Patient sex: M
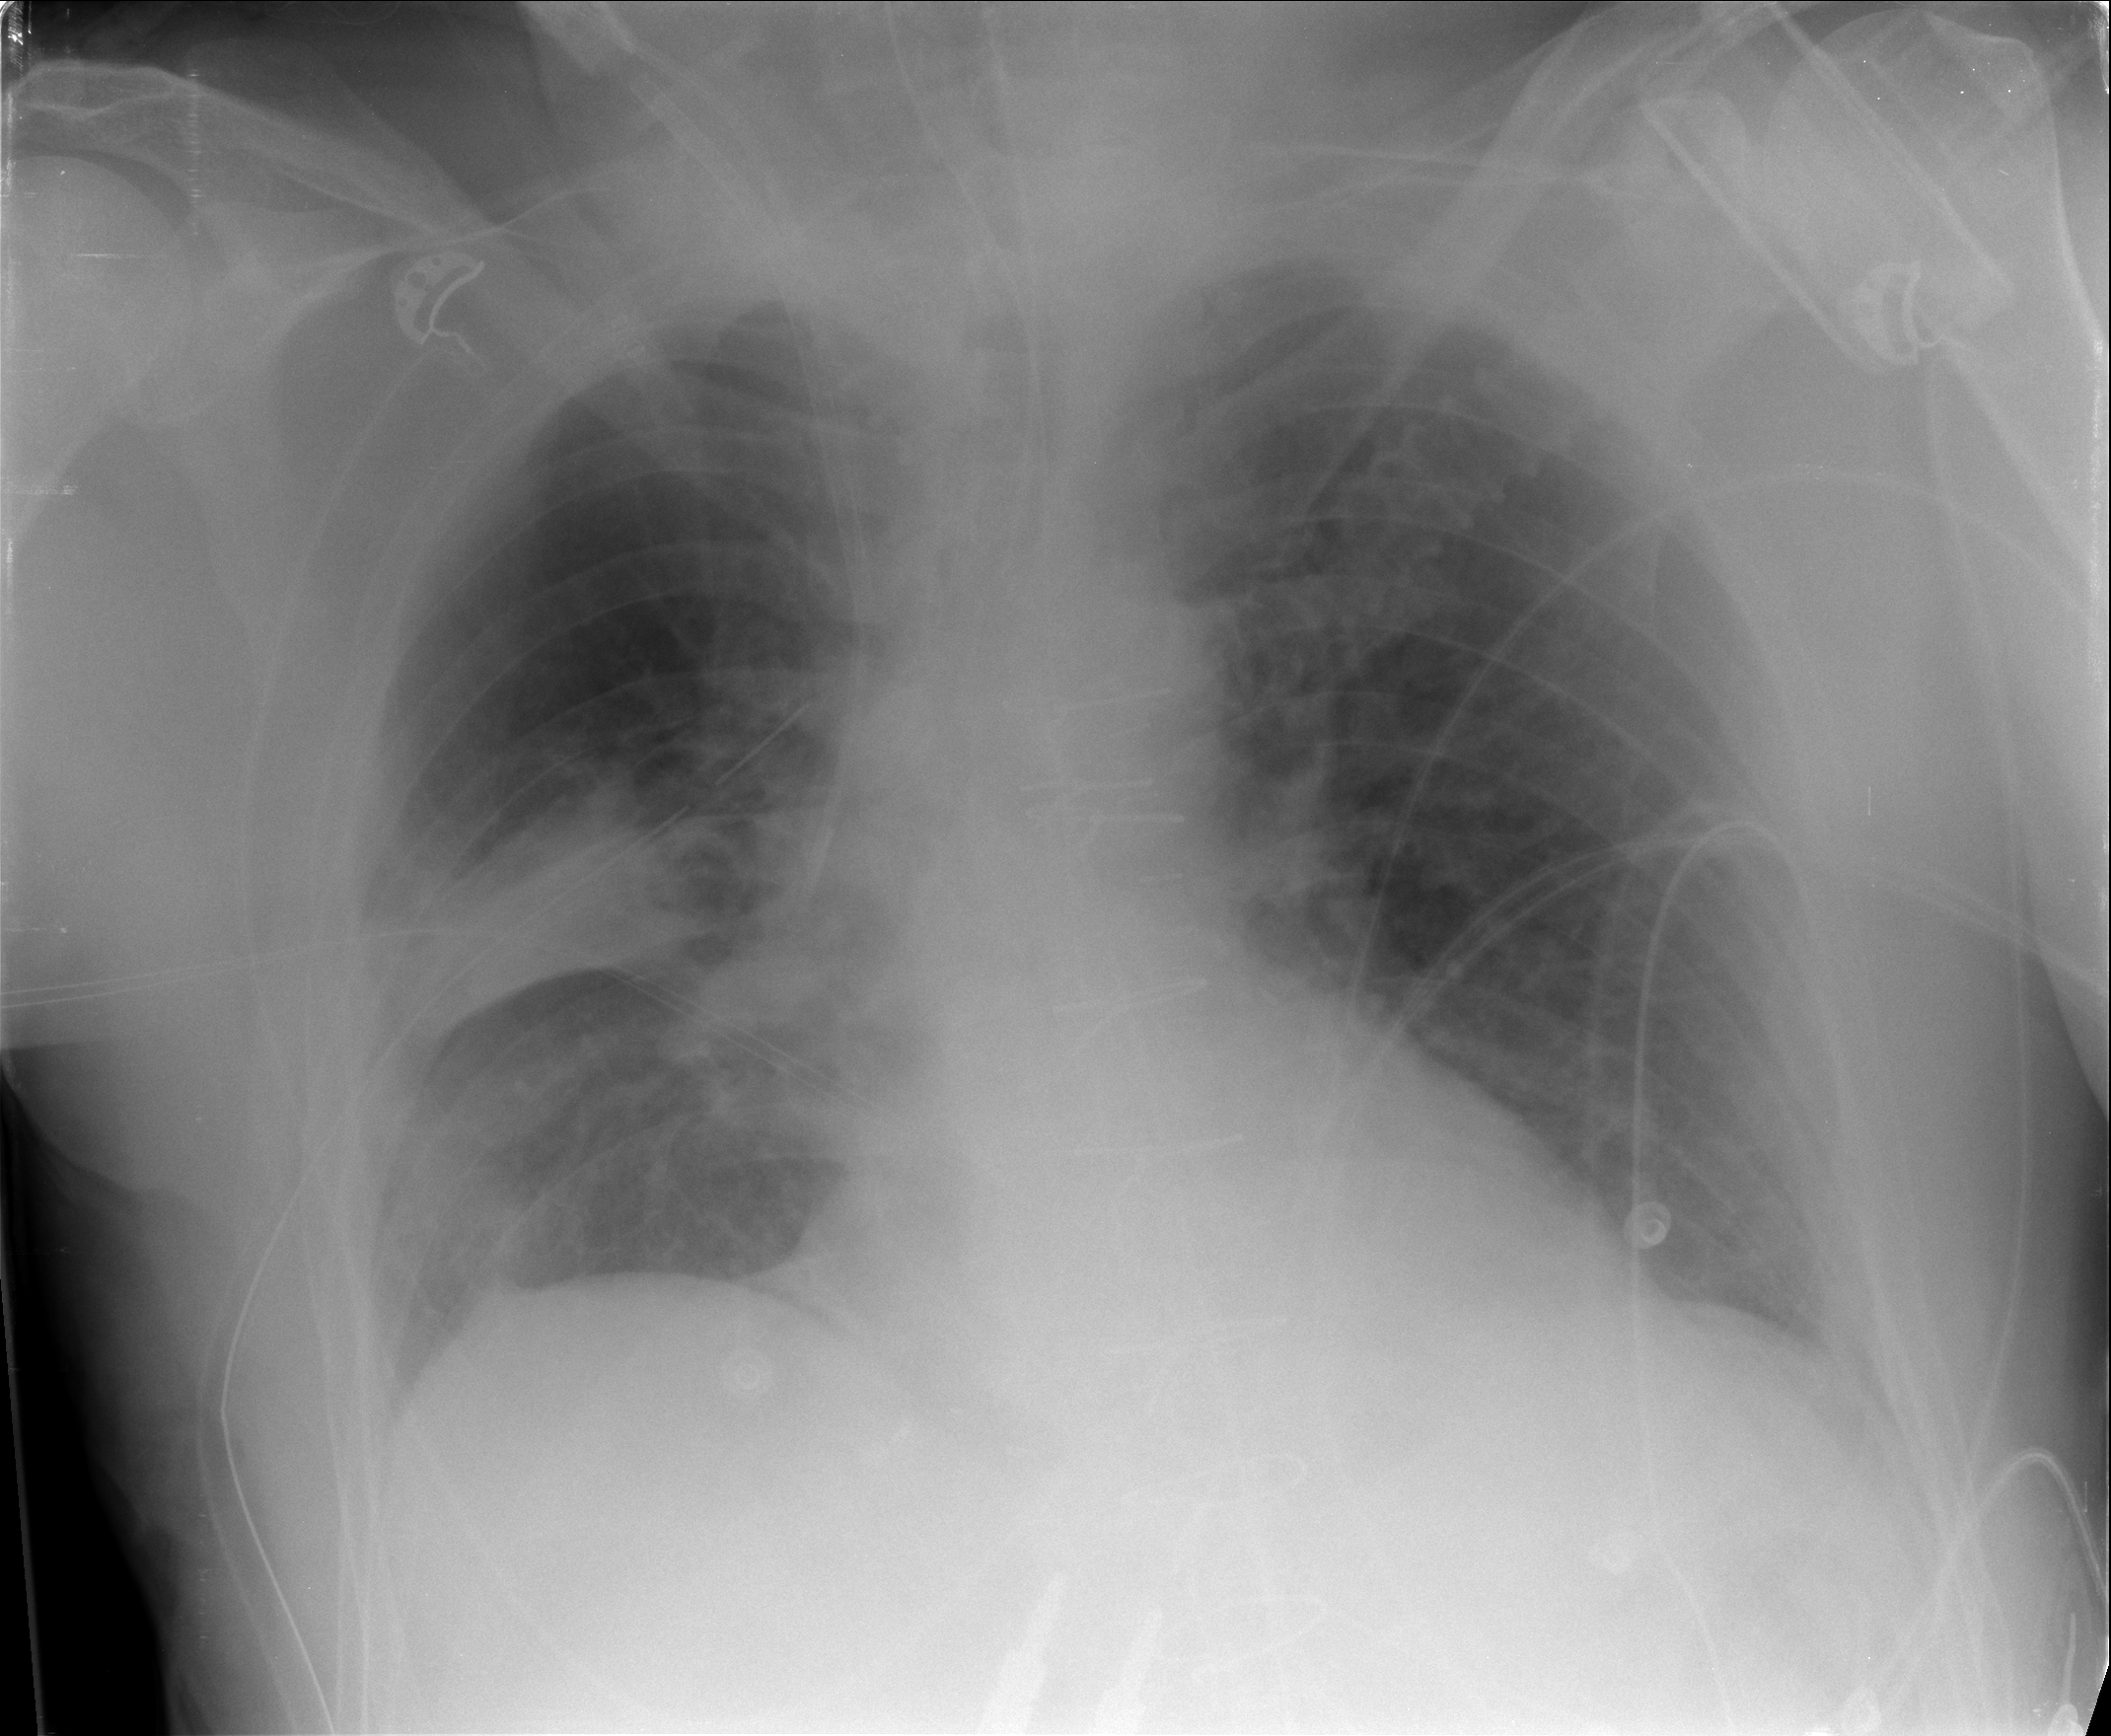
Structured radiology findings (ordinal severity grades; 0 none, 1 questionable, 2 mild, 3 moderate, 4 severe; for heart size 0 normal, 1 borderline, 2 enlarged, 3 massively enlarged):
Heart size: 0
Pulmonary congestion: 2
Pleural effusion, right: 0
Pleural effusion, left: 0
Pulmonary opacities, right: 0
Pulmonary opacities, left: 0
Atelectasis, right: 2
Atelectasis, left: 0